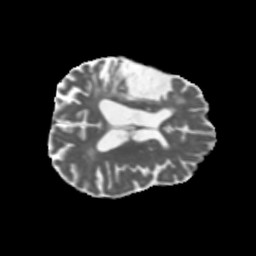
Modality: MD
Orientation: axial
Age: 58
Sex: male
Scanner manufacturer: siemens
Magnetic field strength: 3 T
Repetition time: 5.47 s
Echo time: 0.0854 s